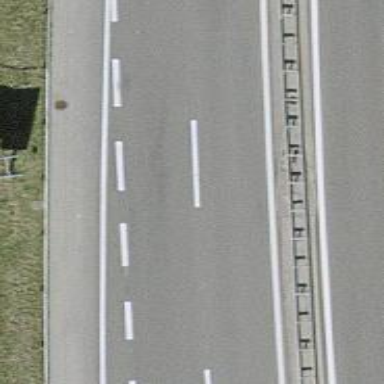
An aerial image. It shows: Motorway.